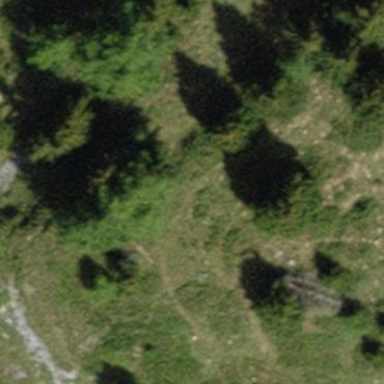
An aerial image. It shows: Forest area.